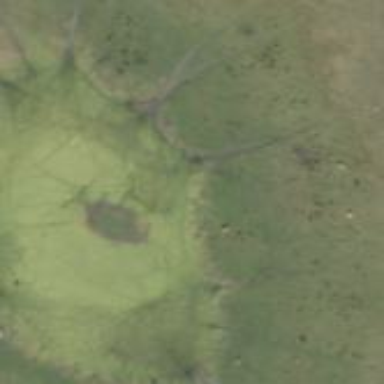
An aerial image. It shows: Marsh wetland.